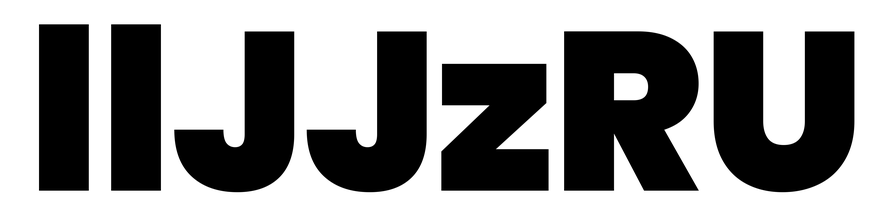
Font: Poppins-Black